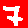
Digit: 7